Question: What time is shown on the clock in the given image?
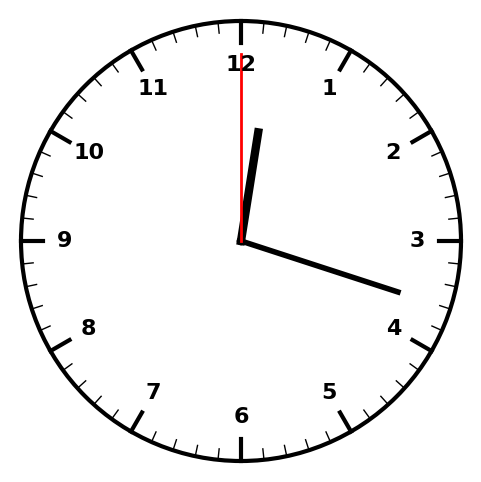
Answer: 12:18:00